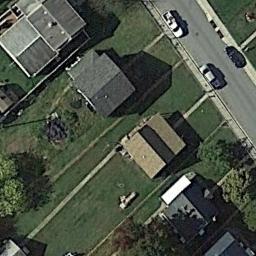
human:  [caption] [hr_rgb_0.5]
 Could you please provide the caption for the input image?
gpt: There are many buildings in medium residential area .

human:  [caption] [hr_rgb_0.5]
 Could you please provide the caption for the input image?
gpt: The houses in the mid-sized residential area are all blue .

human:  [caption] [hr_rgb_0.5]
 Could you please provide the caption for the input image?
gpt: The medium residential is on the grass next to the road .

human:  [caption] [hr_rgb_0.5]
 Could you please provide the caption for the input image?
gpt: The medium residential area has some neatly arranged houses on the grass and a road goes through the medium residential area .

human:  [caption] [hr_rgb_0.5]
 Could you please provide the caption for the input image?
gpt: There are some buildings on green lawns on the medium residential area .